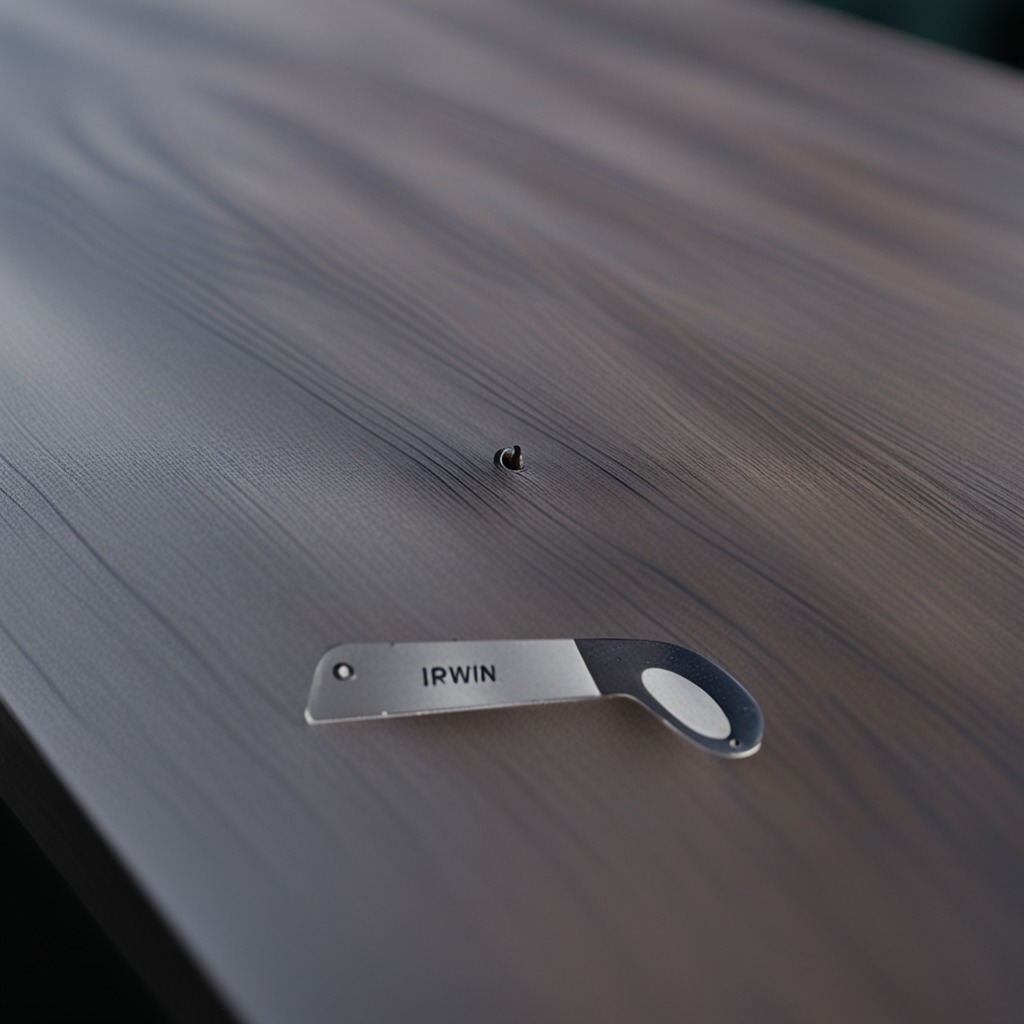
A handheld metal saw is lying on a old table with faint burn marks in a small garage at twilight.